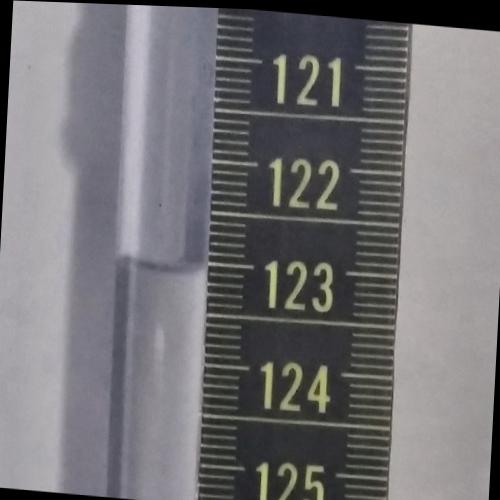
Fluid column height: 123.1 cm